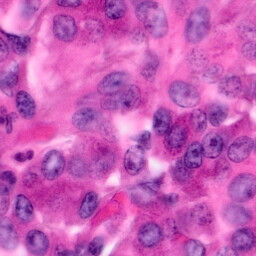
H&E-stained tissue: Pancreatic